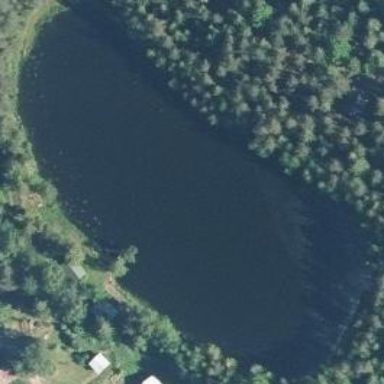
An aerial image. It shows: Pond surrounded by natural water.